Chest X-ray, AP view. Patient: 55 years old, sex M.
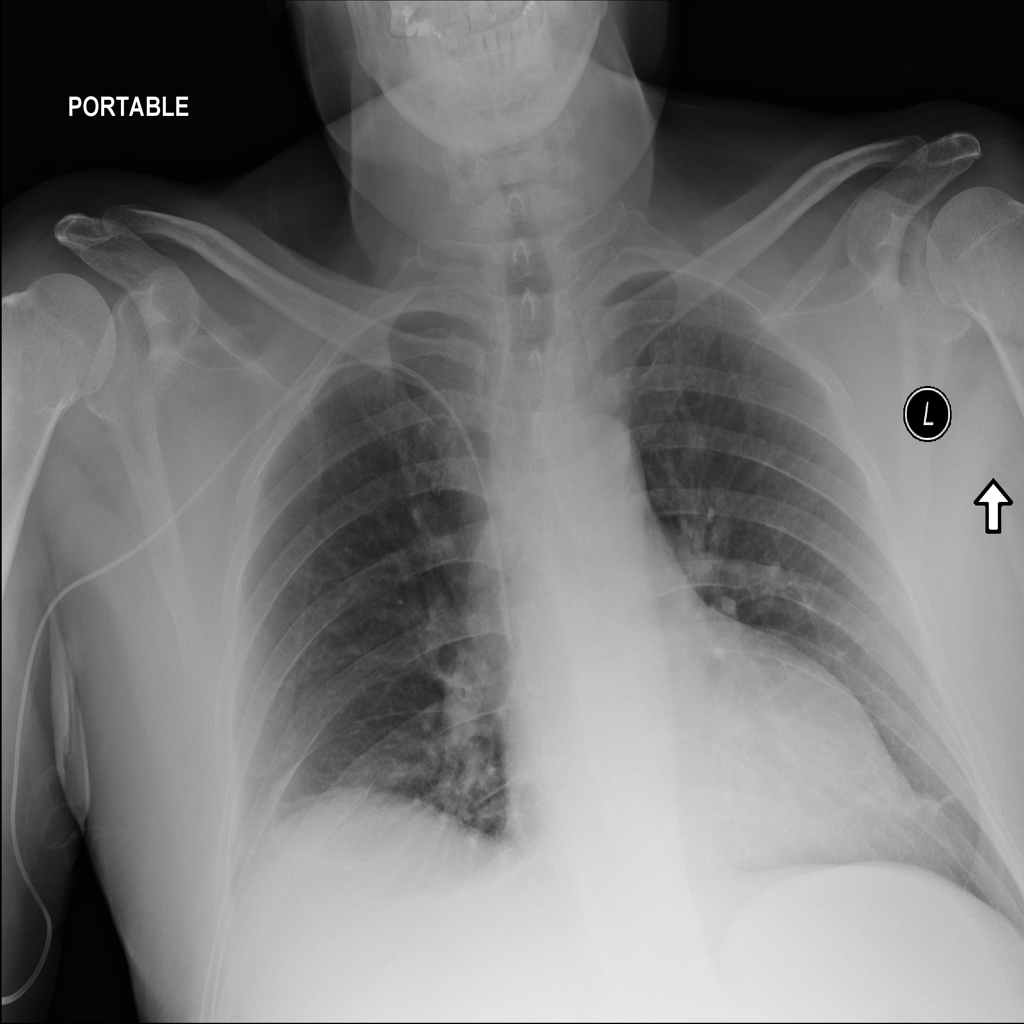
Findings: Atelectasis